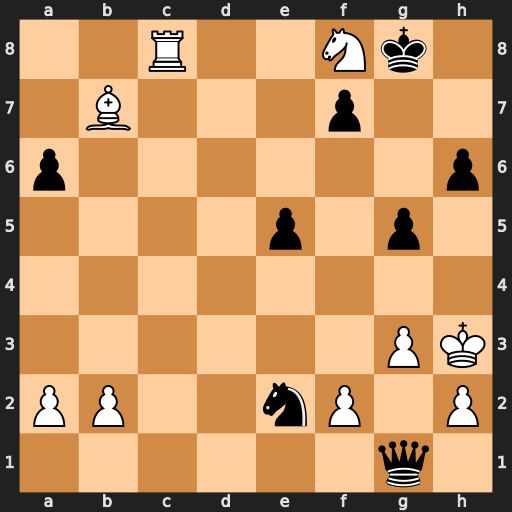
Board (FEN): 2R2Nk1/1B3p2/p6p/4p1p1/8/6PK/PP2nP1P/6q1
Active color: w
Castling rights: -
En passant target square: -
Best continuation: Ne6+ Kh7 Be4+ f5 Bxf5#